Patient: sex F, age 38
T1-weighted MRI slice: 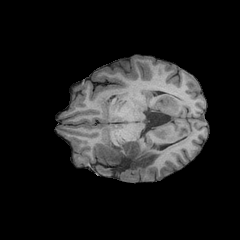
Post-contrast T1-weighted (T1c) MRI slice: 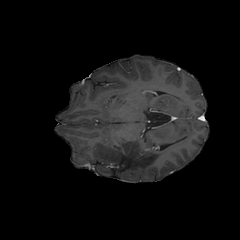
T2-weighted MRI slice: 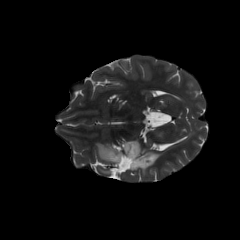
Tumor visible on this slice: yes
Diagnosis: Astrocytoma, IDH-mutant
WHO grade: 3